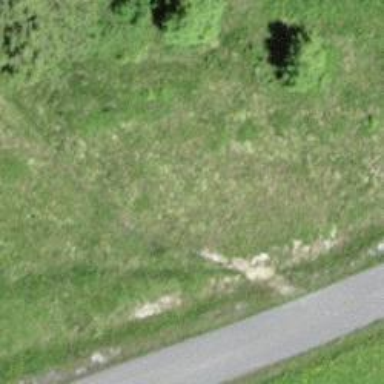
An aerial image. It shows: Path.